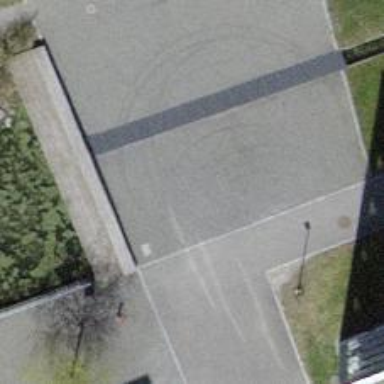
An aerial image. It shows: Path made of paving stones.